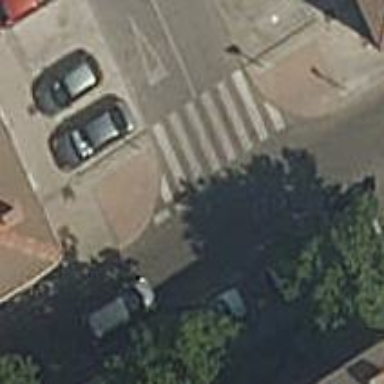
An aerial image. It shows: Zebra crossing on the road.